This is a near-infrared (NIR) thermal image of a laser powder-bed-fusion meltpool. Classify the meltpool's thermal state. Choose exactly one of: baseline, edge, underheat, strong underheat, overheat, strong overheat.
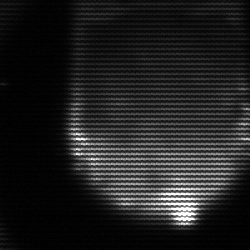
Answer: edge